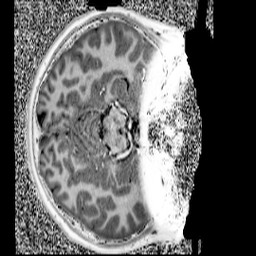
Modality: UNIT1
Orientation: axial
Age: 13
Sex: male
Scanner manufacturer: siemens
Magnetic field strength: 3 T
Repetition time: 4 s
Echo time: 0.00299 s